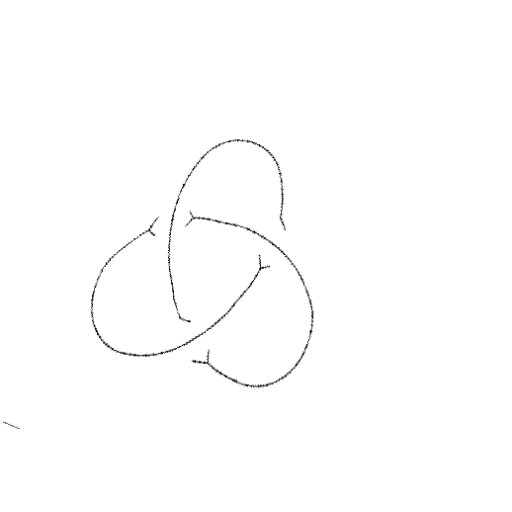
Crossing number: 3